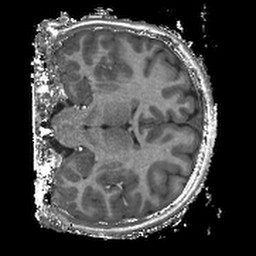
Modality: T1w
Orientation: coronal
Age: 10
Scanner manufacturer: siemens
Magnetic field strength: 3 T
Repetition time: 2.4 s
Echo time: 0.00224 s